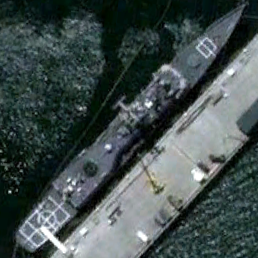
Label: cruiser